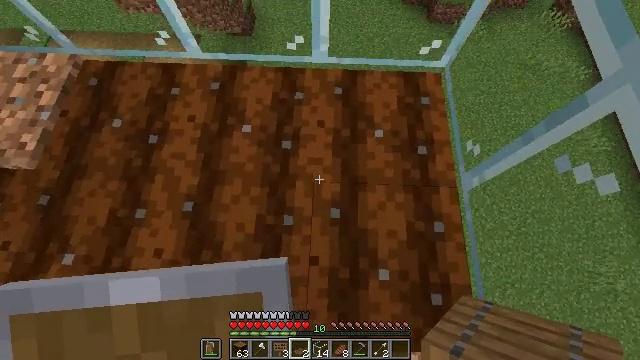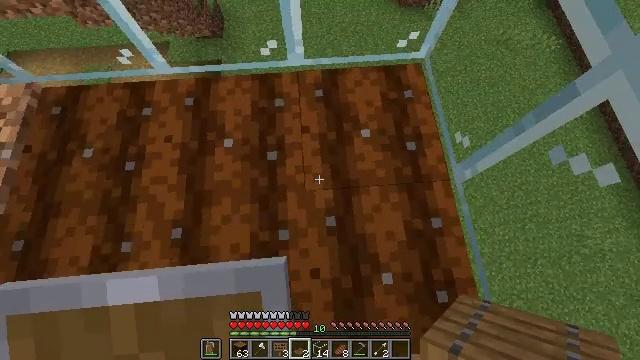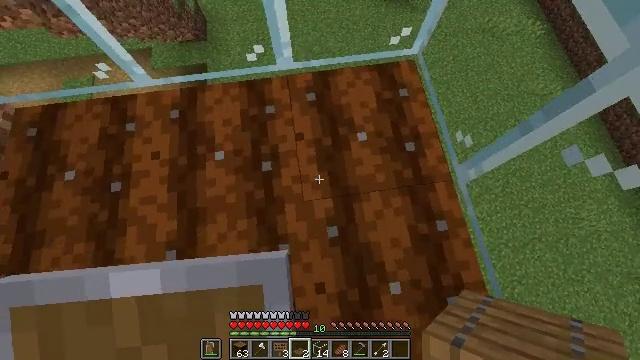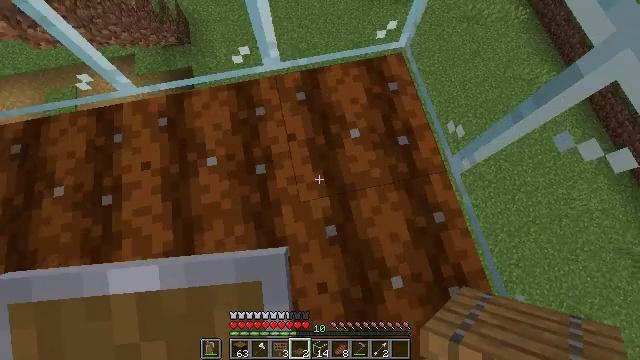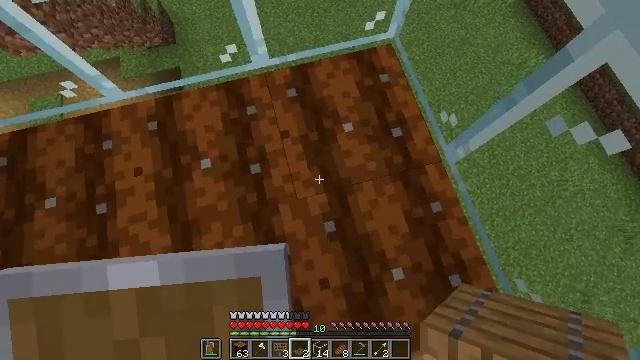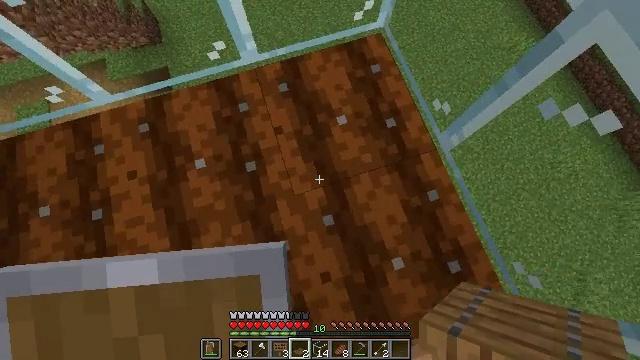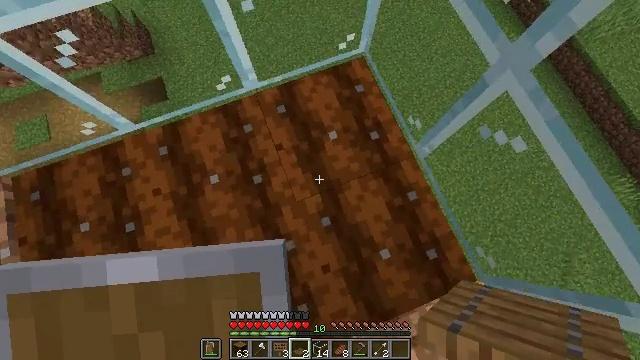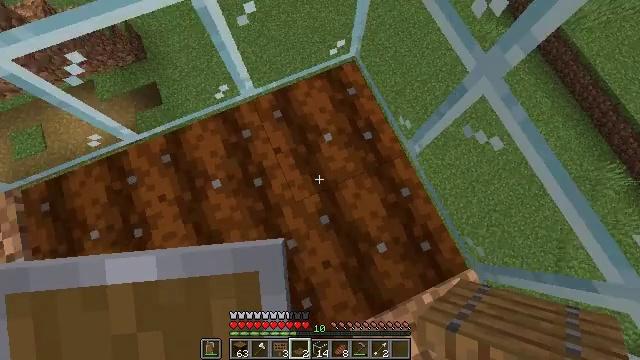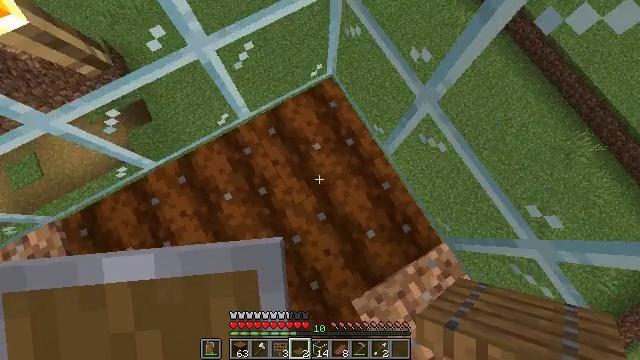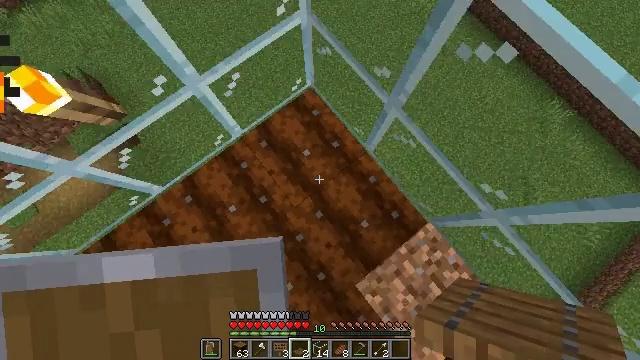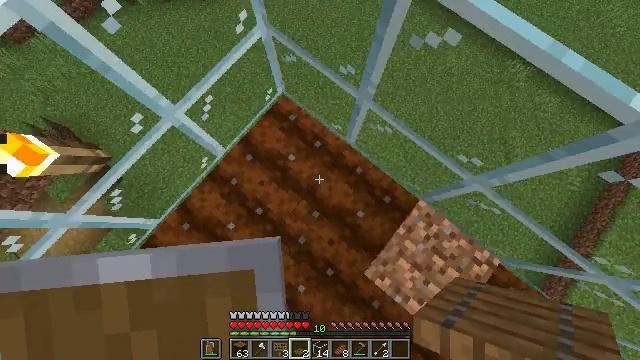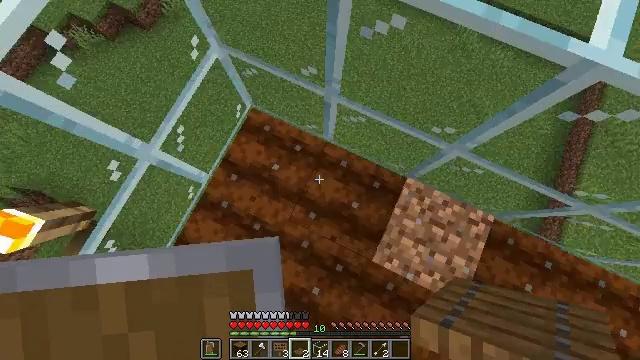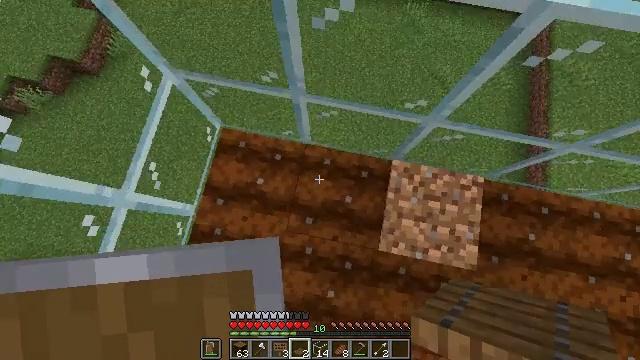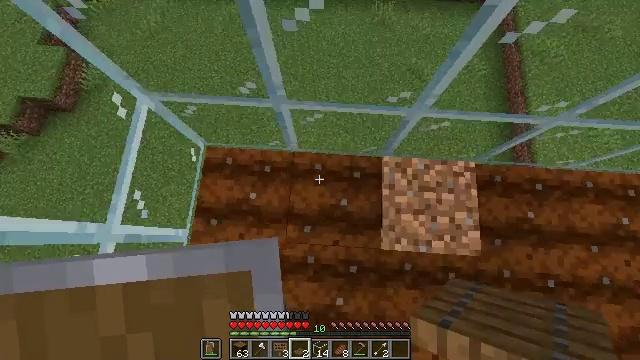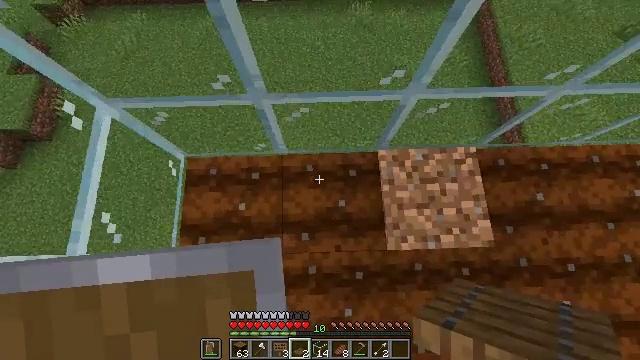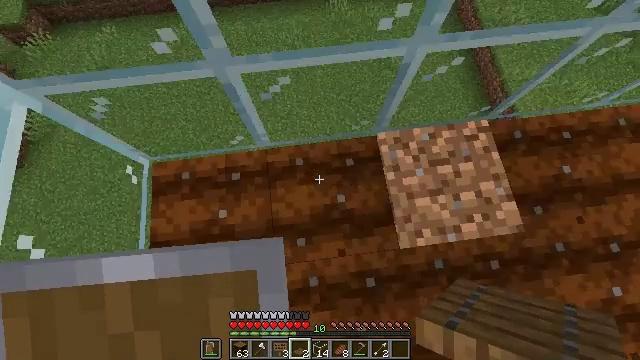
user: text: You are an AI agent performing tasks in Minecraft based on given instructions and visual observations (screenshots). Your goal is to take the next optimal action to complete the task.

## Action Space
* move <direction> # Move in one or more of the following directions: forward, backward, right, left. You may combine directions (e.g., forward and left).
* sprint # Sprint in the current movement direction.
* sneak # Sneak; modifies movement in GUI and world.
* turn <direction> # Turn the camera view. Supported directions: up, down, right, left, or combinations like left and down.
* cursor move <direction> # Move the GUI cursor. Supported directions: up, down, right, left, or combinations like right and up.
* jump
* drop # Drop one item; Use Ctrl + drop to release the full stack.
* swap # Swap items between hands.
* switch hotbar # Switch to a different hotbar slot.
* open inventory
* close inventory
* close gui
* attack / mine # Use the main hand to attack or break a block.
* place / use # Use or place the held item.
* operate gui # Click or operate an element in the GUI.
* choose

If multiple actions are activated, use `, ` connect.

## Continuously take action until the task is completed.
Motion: motion action
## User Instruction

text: Reclaim the spruce door from a structure.
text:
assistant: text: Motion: turn right and down
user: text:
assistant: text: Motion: turn right
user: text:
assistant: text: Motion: turn right
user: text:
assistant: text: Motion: turn right and down
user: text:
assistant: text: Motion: turn right and down
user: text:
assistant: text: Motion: turn right, jump
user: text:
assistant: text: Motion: turn right, jump
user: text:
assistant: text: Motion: turn right and down, jump
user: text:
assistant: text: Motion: turn right, jump
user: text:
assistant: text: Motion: turn right, jump
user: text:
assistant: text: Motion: turn right
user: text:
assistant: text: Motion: turn right
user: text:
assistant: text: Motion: turn right and up
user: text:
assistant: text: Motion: turn right and up
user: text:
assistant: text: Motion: turn right and up
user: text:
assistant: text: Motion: no_op
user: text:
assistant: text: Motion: no_op
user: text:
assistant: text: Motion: no_op
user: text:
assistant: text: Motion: no_op
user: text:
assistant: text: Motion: no_op
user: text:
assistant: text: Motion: no_op
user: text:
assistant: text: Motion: no_op
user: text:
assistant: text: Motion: no_op
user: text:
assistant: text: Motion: no_op
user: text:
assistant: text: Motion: no_op
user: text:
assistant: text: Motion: no_op
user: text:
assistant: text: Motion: no_op
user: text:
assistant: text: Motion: no_op
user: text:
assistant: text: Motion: no_op
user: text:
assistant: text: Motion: no_op